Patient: sex M, age 70
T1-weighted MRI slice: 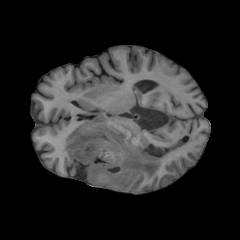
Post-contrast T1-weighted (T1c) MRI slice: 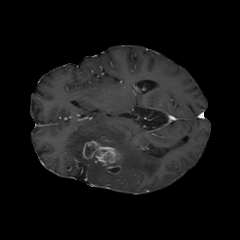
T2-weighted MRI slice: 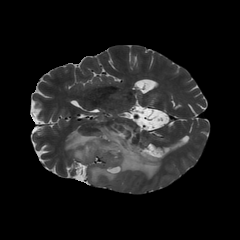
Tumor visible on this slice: yes
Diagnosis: Glioblastoma, IDH-wildtype
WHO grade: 4